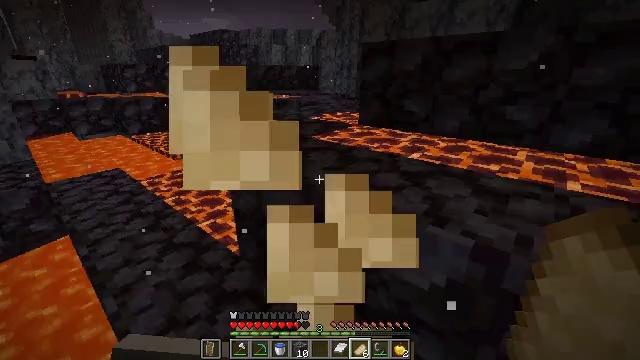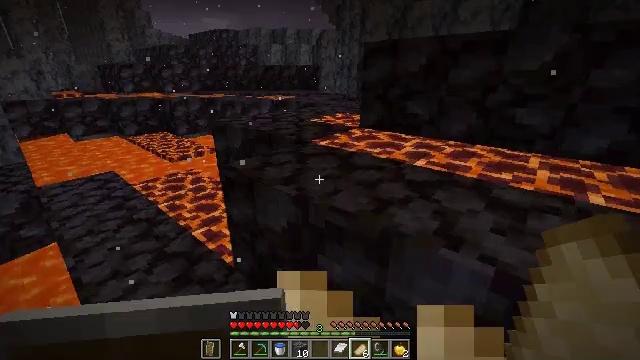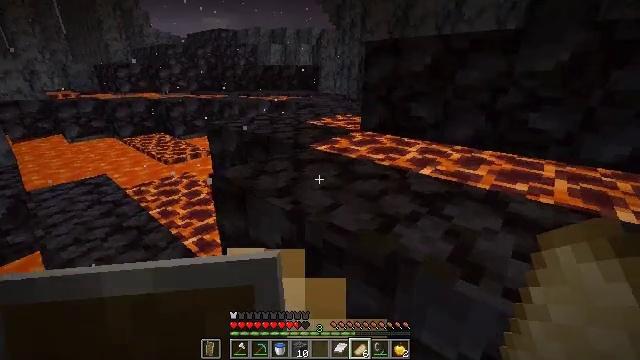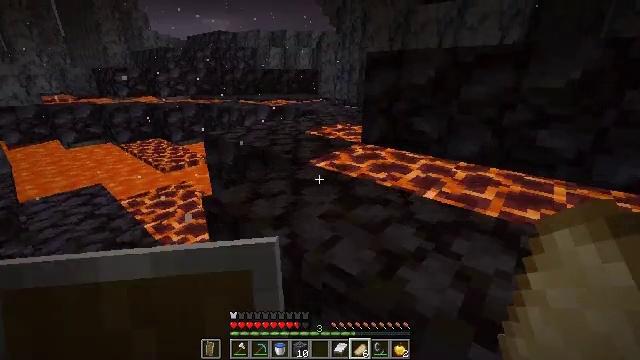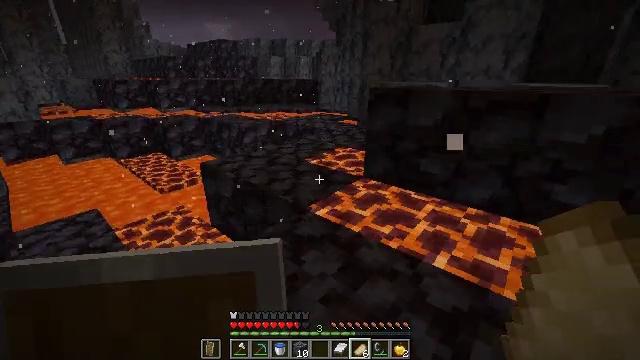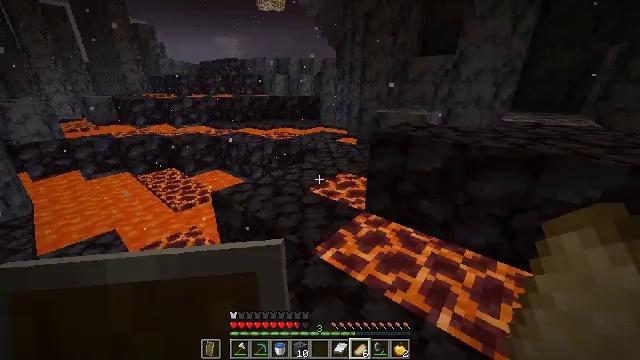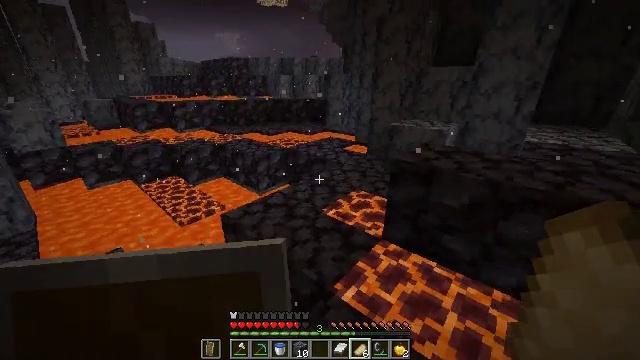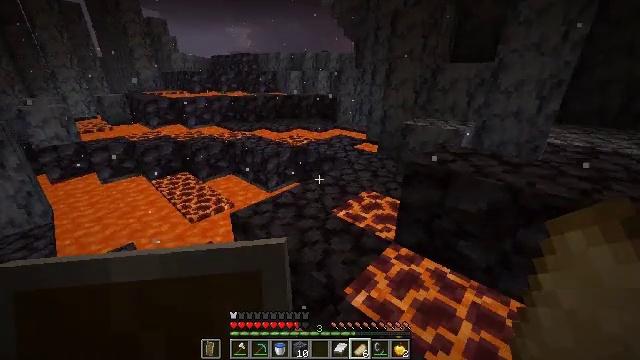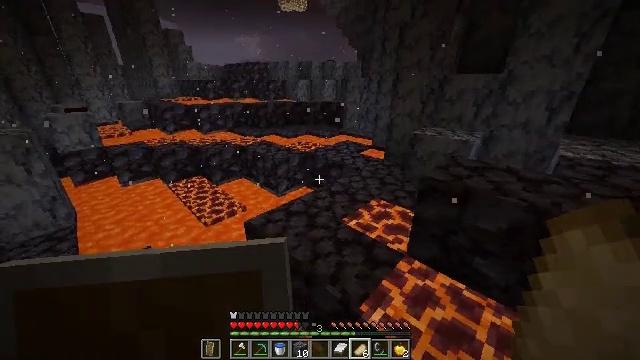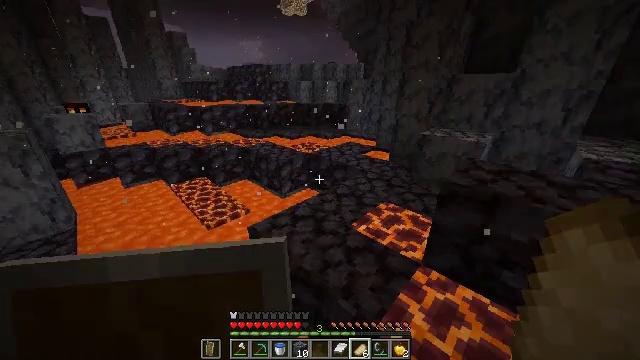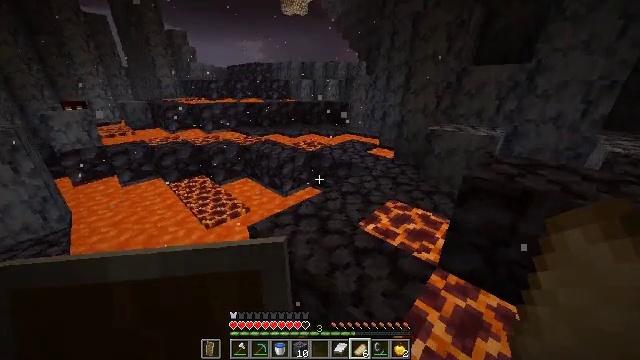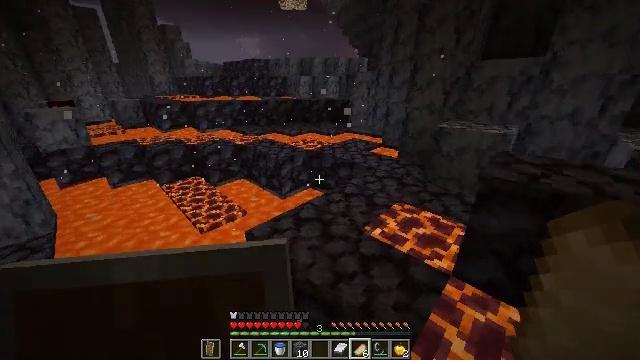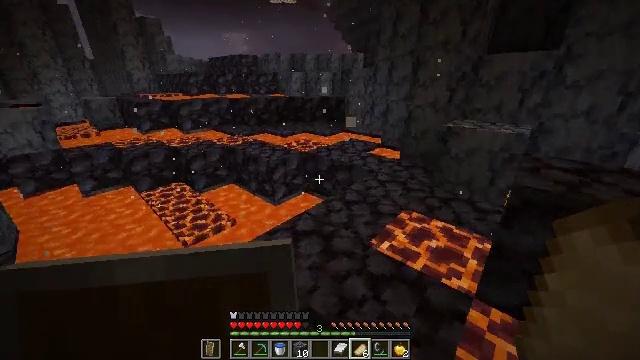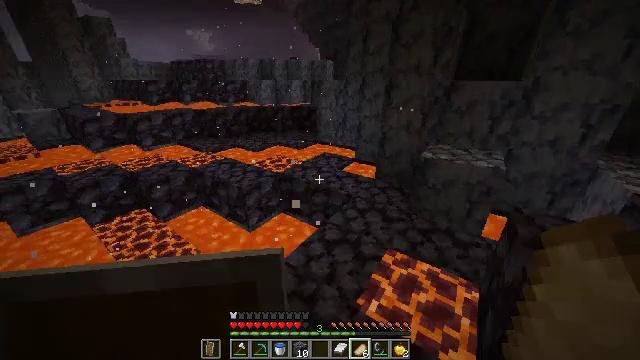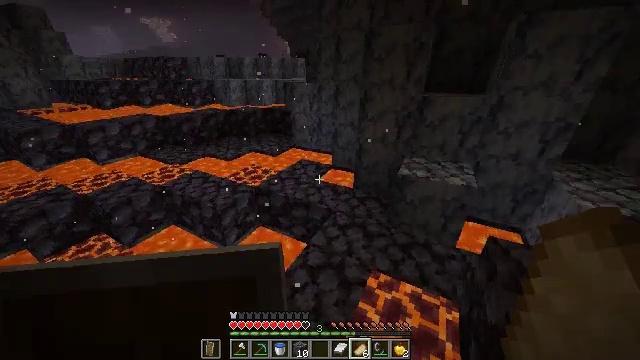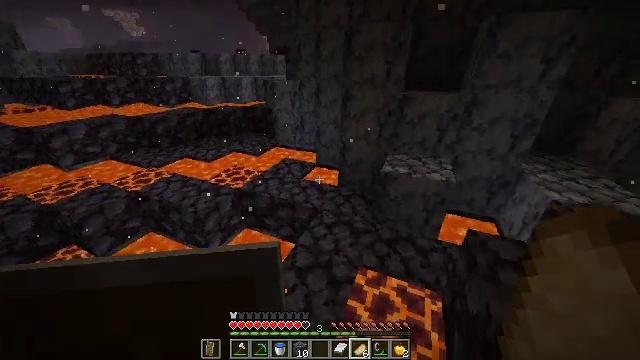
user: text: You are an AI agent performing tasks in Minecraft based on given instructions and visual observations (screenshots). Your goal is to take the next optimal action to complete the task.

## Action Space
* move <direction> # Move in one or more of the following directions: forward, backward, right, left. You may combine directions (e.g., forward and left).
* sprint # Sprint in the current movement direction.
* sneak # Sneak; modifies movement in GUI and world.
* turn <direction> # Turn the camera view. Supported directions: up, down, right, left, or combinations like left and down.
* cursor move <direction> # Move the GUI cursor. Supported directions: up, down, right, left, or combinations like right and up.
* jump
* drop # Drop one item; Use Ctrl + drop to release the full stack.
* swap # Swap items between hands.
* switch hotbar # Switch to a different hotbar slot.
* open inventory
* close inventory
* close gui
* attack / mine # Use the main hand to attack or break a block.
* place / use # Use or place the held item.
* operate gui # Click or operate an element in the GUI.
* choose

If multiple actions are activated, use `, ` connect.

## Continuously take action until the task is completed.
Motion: motion action
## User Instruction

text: Fight hostile mobs.
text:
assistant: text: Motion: move forward, use / place
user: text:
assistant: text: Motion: move forward, use / place
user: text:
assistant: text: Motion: move forward, sprint, jump
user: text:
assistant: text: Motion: move forward, sprint, jump
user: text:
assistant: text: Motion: move forward, sprint, jump
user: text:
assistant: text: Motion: move forward, sprint, jump
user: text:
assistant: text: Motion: move forward, sprint, turn left, jump
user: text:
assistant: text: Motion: move forward, sprint, turn left, jump
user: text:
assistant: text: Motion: move forward, sprint, jump
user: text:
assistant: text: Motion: move forward, sprint, jump
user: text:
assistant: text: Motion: move forward, sprint, jump
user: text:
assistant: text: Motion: move forward, sprint, turn right, jump
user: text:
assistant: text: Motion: move forward, sprint, turn right and down, jump
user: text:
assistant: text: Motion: move forward, sprint, turn right and down, jump
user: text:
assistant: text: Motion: move forward, sprint, turn right, jump
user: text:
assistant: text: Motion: move forward and move right, sprint, turn right, jump
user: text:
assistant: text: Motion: move forward and move right, sprint, jump
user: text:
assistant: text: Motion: move forward and move right, sprint, jump
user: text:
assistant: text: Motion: move forward and move right, sprint, turn left and down, jump
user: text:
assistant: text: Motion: move forward, sprint, turn left
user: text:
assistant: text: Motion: move forward, sprint, turn left and up
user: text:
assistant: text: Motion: move forward, sprint, turn left
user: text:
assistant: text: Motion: move forward
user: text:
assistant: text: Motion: move forward
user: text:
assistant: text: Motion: move forward, turn left
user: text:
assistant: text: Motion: move forward, turn left
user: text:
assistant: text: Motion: move forward, turn left
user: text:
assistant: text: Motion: move forward, turn left
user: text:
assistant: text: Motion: move forward, turn left
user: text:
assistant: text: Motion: move forward, turn left